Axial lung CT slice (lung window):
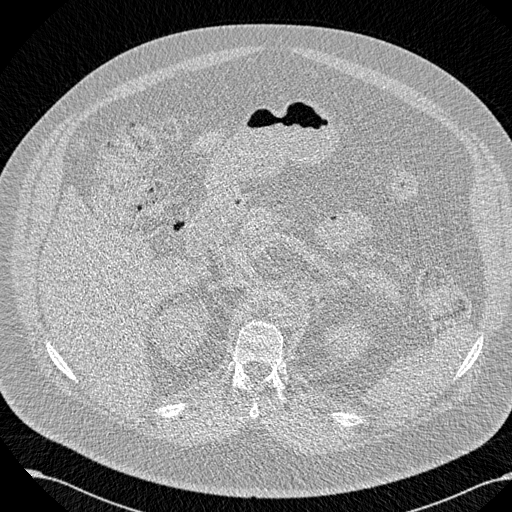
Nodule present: no